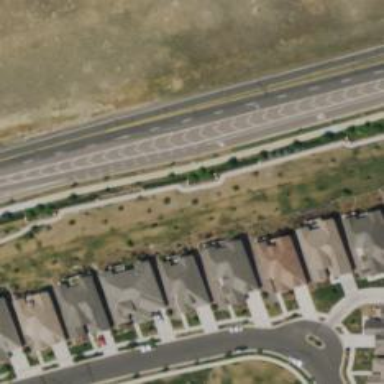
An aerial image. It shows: Secondary link road with asphalt surface.